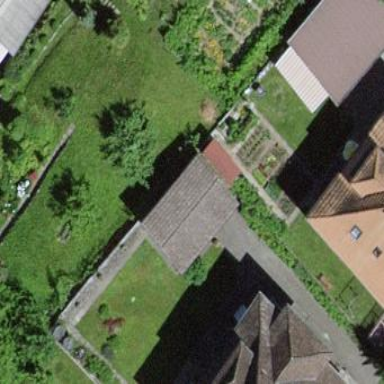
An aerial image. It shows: Shed building.